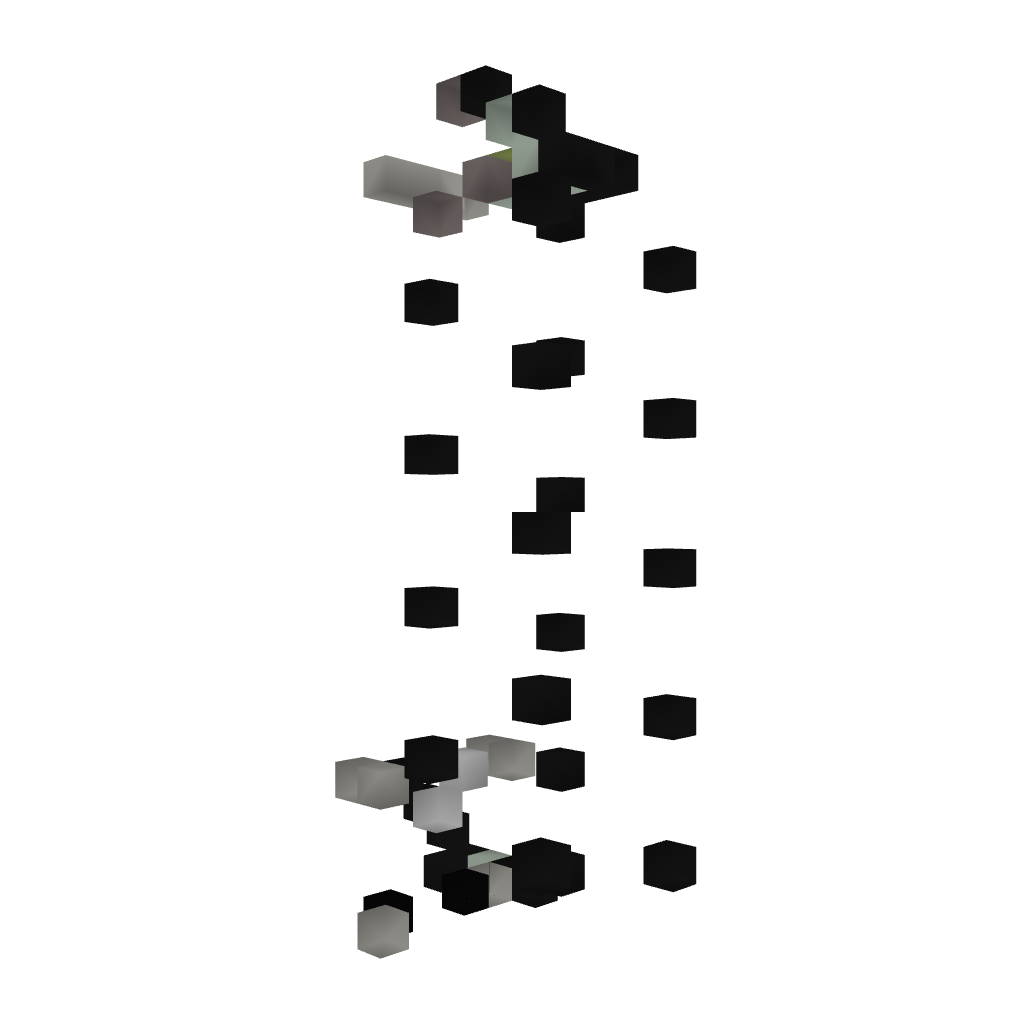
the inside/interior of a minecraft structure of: Multiplayer Zipper Elevator